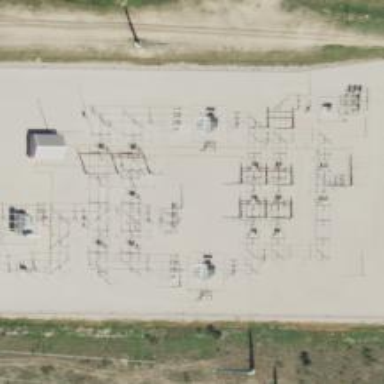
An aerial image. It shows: Switch used for power control.